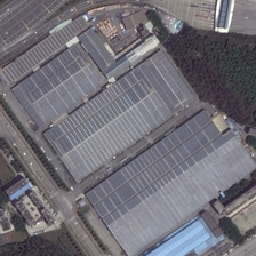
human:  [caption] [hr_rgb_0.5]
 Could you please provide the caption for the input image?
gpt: The industrial houses on the street are in good order.

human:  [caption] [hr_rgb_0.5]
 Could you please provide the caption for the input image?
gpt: Industrial parks on the street are neatly arranged.

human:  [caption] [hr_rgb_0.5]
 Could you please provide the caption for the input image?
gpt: Industrial houses on the street are well organized.

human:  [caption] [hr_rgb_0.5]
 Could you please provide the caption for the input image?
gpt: a large green belt is near the industrial zone .

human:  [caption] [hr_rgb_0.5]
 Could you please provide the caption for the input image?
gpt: Industrial houses on the street are in order.